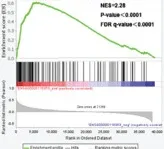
Genomes (KEGG) pathway enrichment analysis. High expression of MECR positive correlated with oxidative phosphorylation pathway.
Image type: chart (chart)